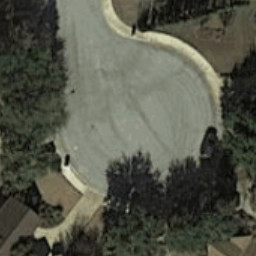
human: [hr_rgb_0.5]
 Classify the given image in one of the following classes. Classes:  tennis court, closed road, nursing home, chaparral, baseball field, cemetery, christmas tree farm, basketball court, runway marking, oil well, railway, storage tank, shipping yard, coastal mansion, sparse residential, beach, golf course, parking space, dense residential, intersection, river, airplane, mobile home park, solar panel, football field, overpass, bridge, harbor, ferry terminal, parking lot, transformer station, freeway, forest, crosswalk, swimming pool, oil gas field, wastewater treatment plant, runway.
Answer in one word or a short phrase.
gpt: closed road